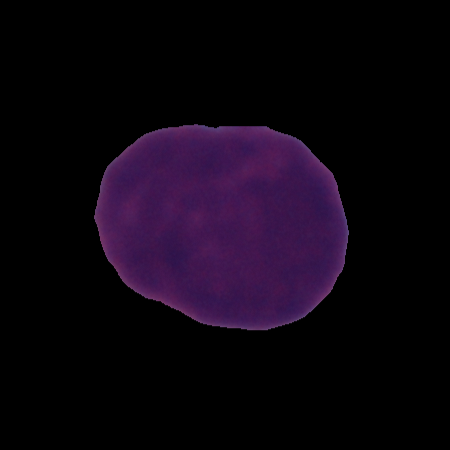
Label: cancer